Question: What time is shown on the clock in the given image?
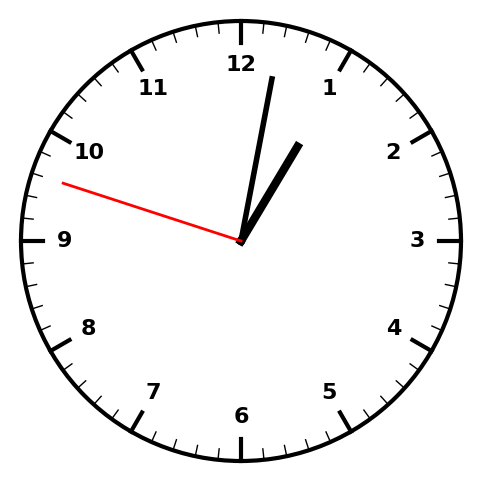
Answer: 01:01:48